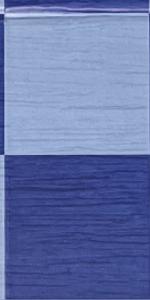
Label: Empty